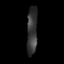
Tissue: lung
Cell type: Endothelial cells
Senescence score: 0.6187
Nuclear area (px): 489
Mean DAPI intensity: 54.742